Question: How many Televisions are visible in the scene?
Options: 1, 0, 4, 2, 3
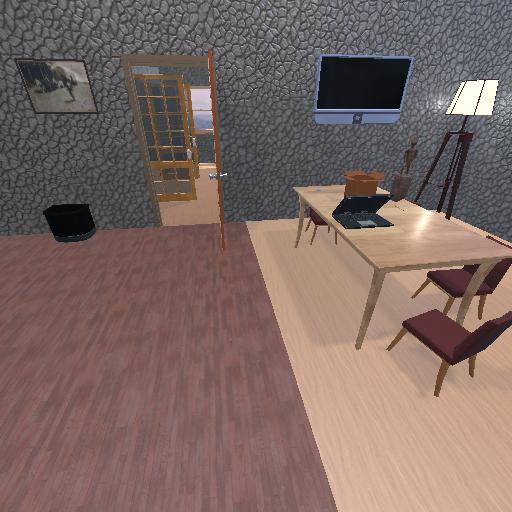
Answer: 1